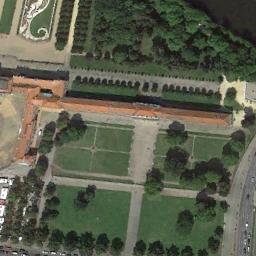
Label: palace